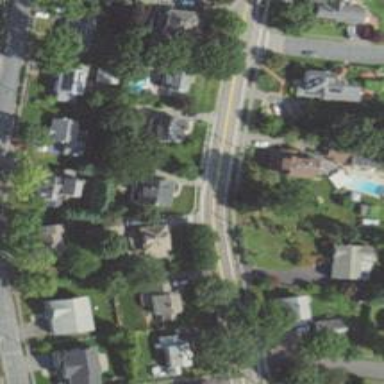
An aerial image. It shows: Secondary road with asphalt surface. It is lined with residential properties.